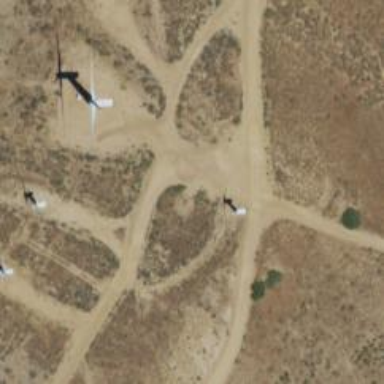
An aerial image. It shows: Wind generator using wind turbines of horizontal axis.